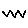
Label: zigzag